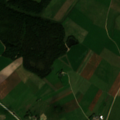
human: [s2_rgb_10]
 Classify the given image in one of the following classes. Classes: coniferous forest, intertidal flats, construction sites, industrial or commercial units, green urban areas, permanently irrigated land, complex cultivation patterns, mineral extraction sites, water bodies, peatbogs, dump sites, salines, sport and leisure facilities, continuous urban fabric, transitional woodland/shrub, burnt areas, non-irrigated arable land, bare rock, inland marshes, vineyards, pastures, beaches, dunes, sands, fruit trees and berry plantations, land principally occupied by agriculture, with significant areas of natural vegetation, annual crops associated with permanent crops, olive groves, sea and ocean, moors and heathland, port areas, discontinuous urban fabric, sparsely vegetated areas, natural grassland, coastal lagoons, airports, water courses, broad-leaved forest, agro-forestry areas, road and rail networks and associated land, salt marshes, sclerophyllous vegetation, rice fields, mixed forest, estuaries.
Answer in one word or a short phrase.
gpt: non-irrigated arable land, pastures, complex cultivation patterns, broad-leaved forest, mixed forest